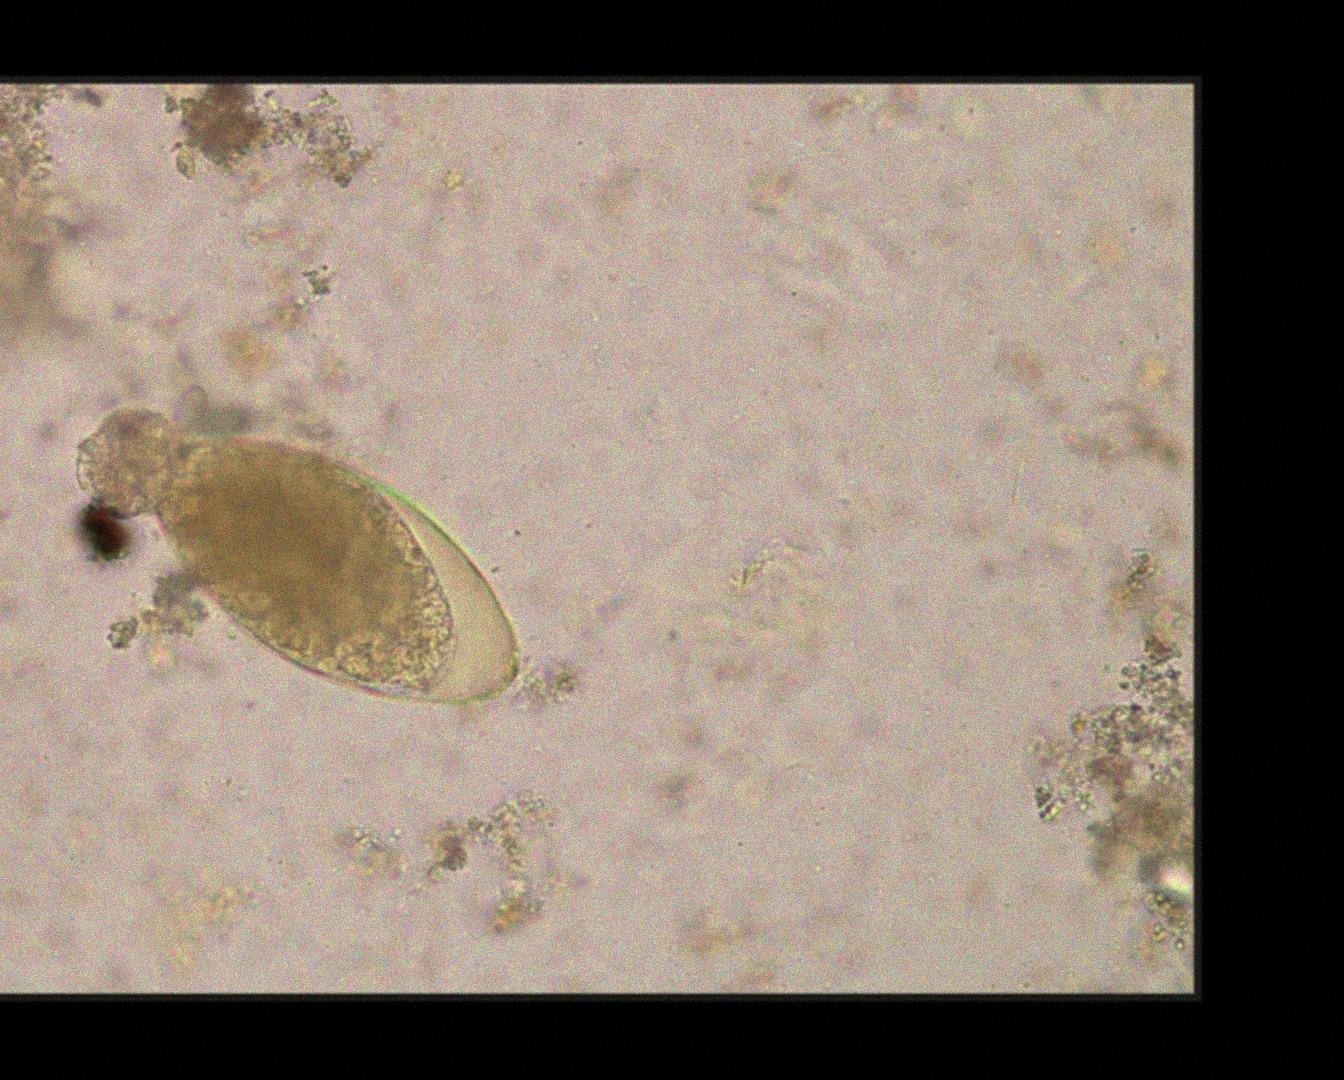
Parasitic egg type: Fasciolopsis buski